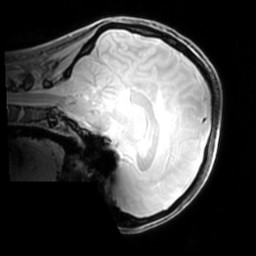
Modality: PDw
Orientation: sagittal
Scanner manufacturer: philips
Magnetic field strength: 7 T
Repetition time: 0.008 s
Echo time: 0.001974 s